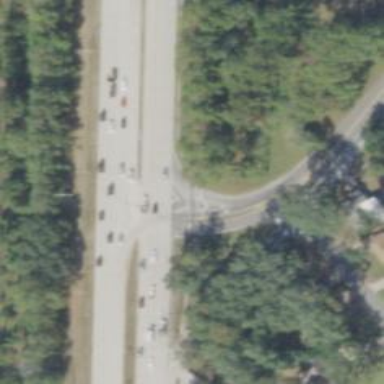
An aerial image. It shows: Trunk link highway.